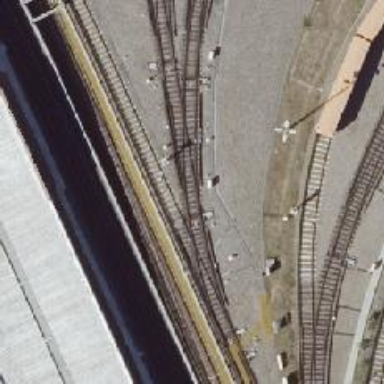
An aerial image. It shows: Railway switch with the turnout pointing to the right.